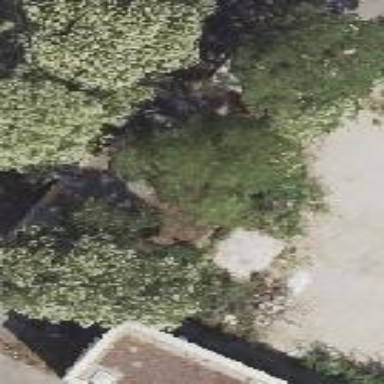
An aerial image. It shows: Flowerbed.